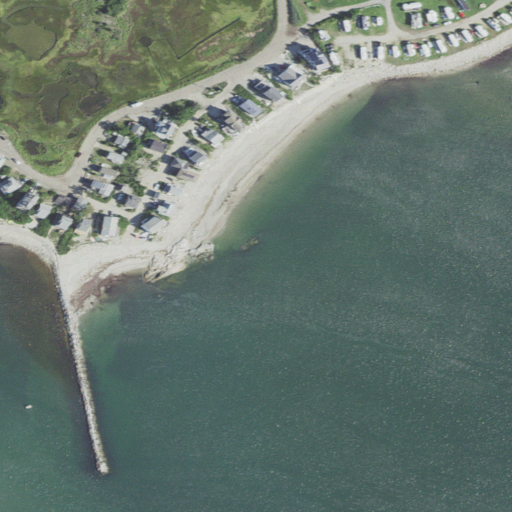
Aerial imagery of island in Massachusetts named Blue Fish Rock containing open water, medium intensity development, herbaceous wetlands, barren land, high intensity development, and low intensity development